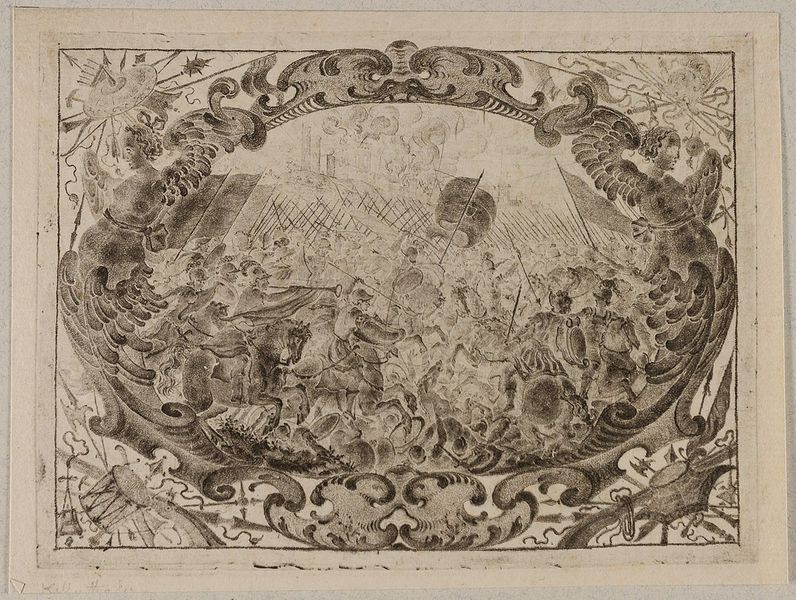
Titel: Kartusche mit Schlachtendarstellung
Künstler: Daniel Kellerthaler
Standort: Hamburg
Institution: Museum für Kunst und Gewerbe Hamburg
Schlagwörter: engel, papier, fahnen, grafik, graphik, schlacht, kartusche, ornamente, fotografie, photographie, druckgraphik, druckgrafik, aquatinta, karton, triumph, kavallerie, husaren, standarten, reiterei, husar, cherubim, schlachtenbild, schlachtszene, knorpelwerk, reproduktionen, schlachtendarstellung, druckerzeugnisse, schweifwerk, reitertruppen, ornamentstich, trophäe, punzenmanier, kriegs, schlachttrophäe